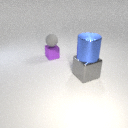
large gray metal cube to the right of small purple metal cube